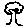
Label: tree